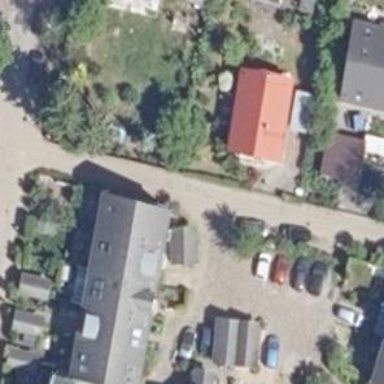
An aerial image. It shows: Living street.